Milling tool wear sample.
Tool blade image: 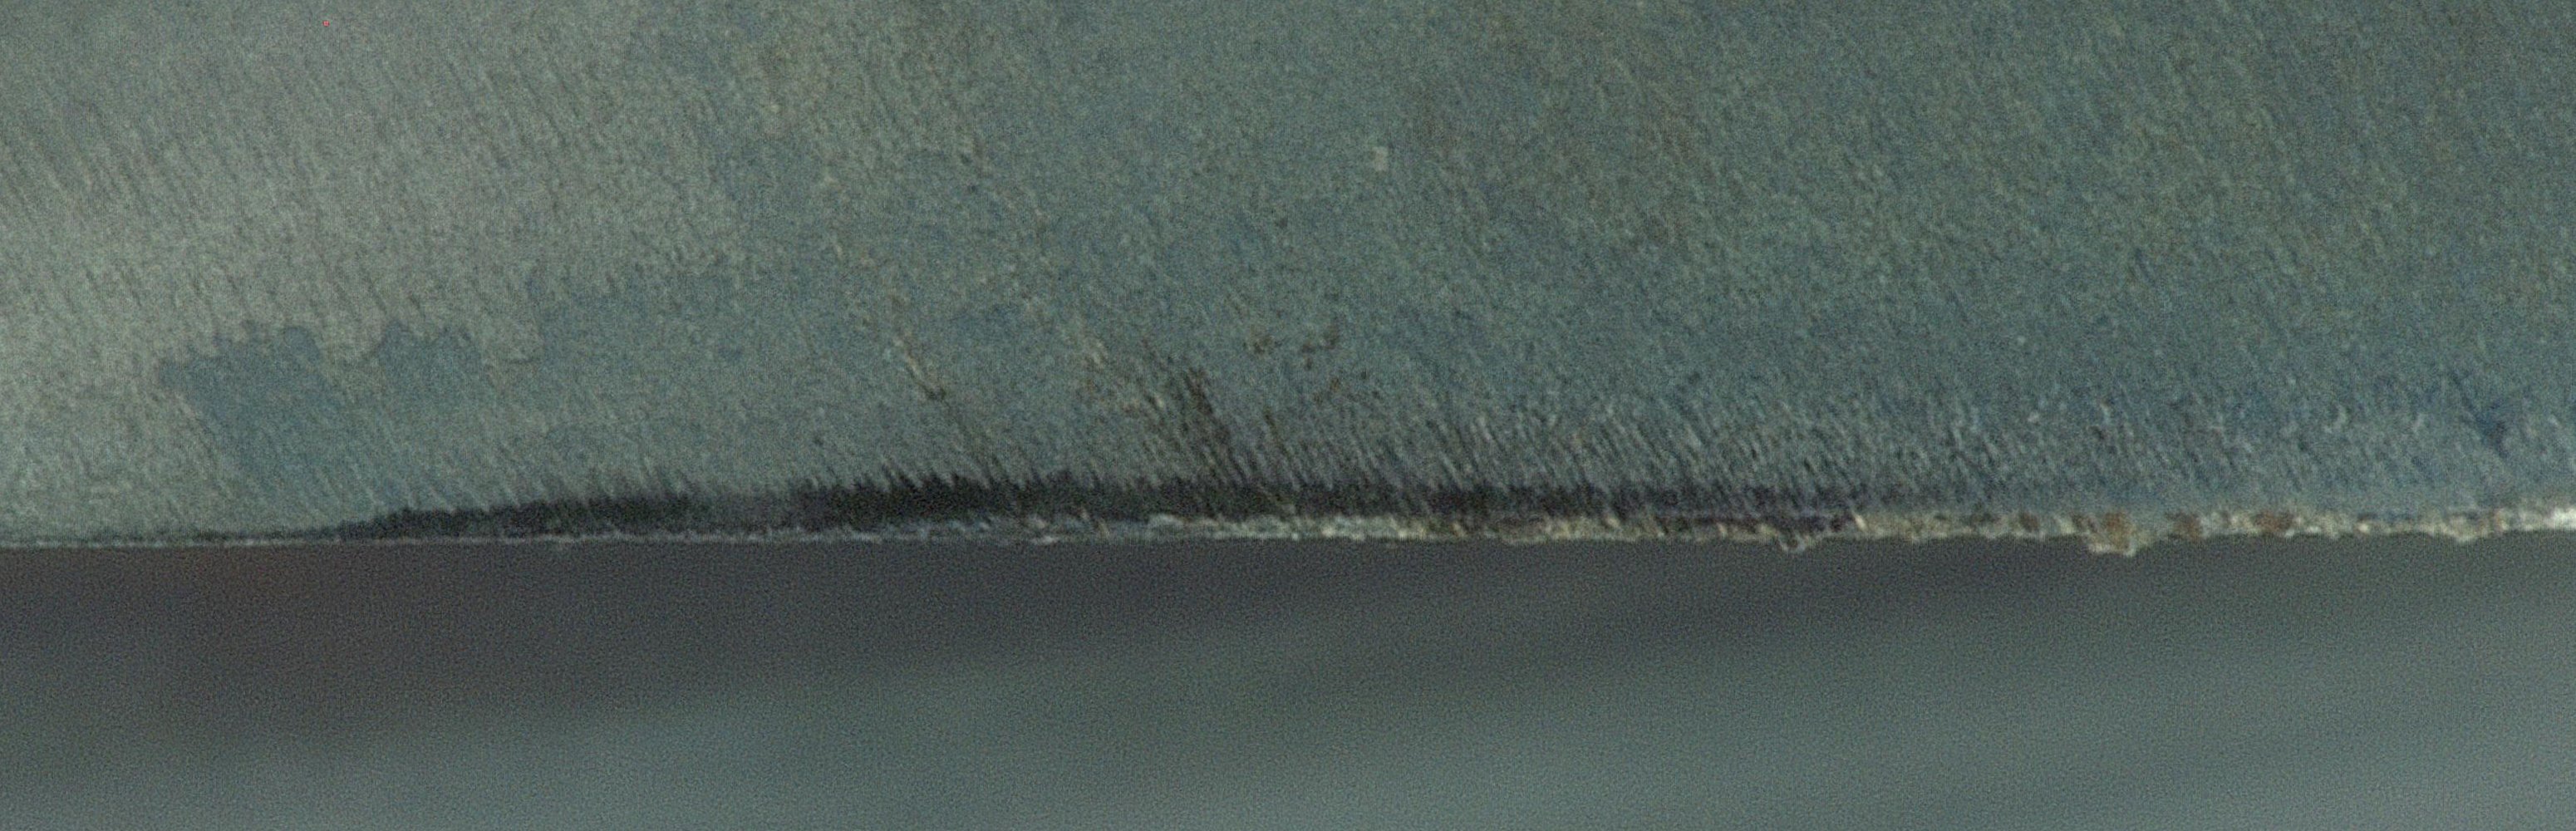
Chip image: 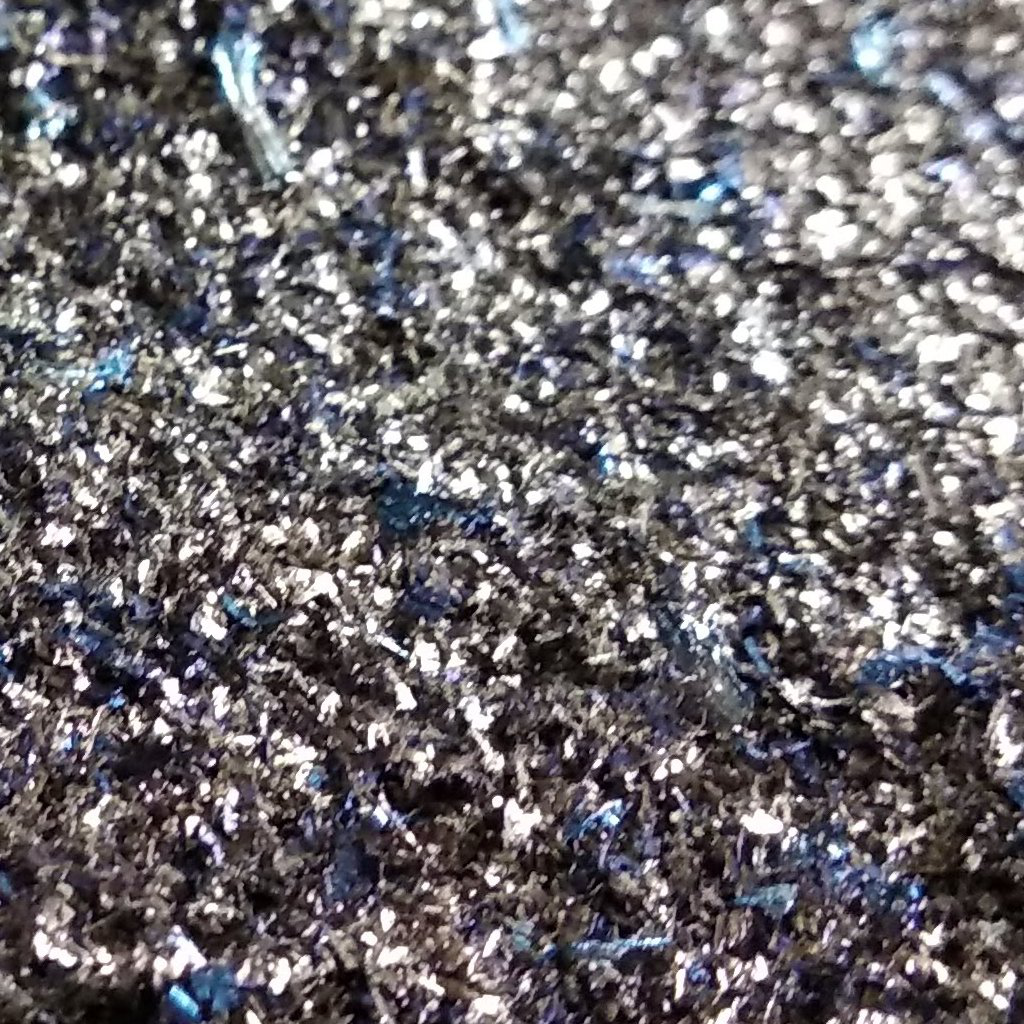
Workpiece image: 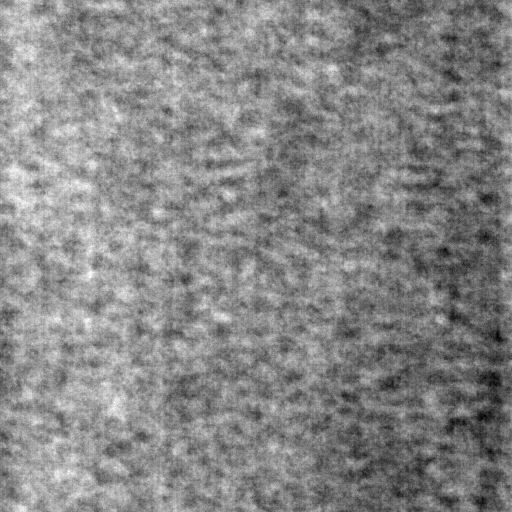
Tool wear state: used
Gaps: 0.1
Flank wear: 103.62
Overhang: 30.44
Force-signal Mel-spectrograms (X, Y, Z axes): 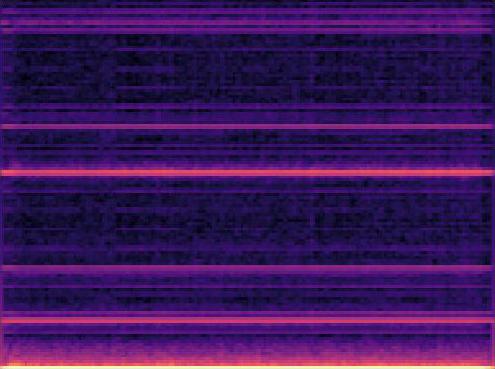 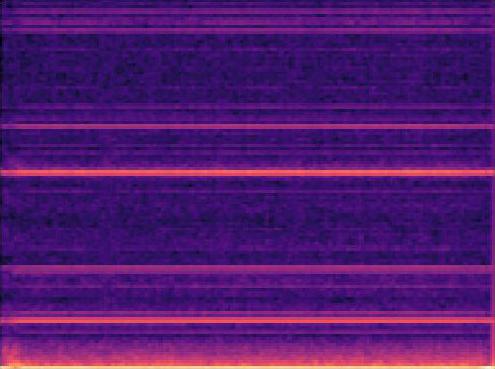 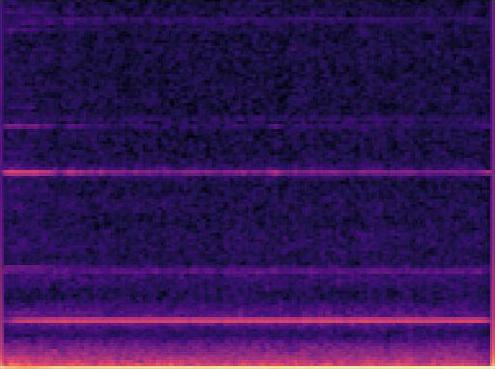
Force-signal scalograms (X, Y, Z axes): 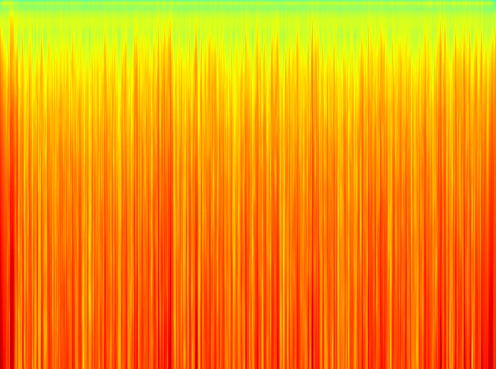 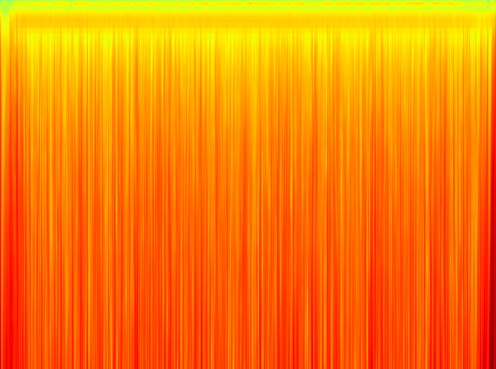 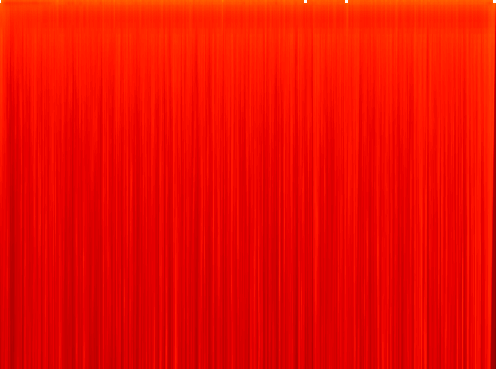
Force phase: steady_state_stabilization_wear